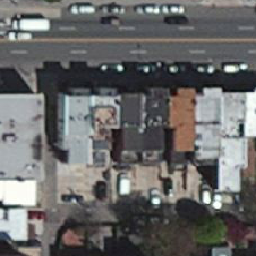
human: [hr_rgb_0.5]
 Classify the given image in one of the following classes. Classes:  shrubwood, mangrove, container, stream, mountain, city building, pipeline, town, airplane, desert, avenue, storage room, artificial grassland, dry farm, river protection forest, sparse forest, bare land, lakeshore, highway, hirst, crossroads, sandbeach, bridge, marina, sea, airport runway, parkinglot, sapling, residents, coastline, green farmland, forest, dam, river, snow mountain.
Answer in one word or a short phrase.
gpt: city building